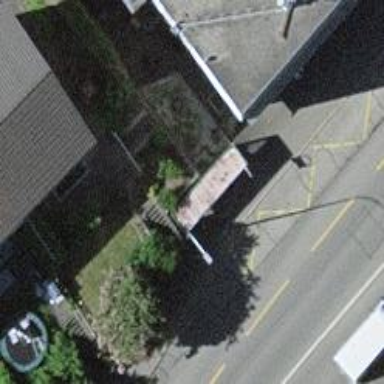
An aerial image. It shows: Bus stop with shelter. It is platform for public transport.